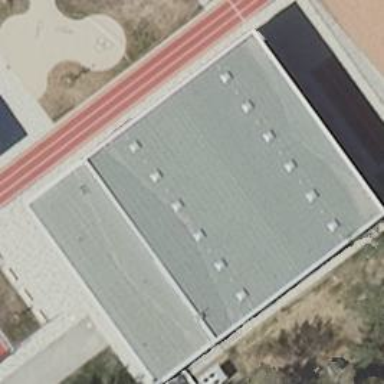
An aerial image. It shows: Building being used as sports hall.